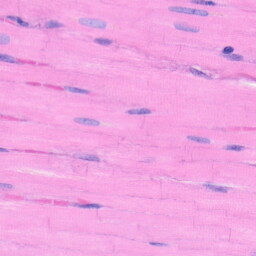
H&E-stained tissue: Heart